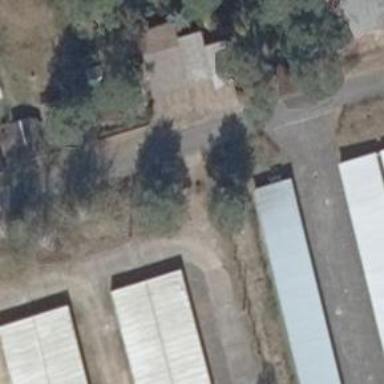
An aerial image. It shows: Concrete driveway serving as service road.